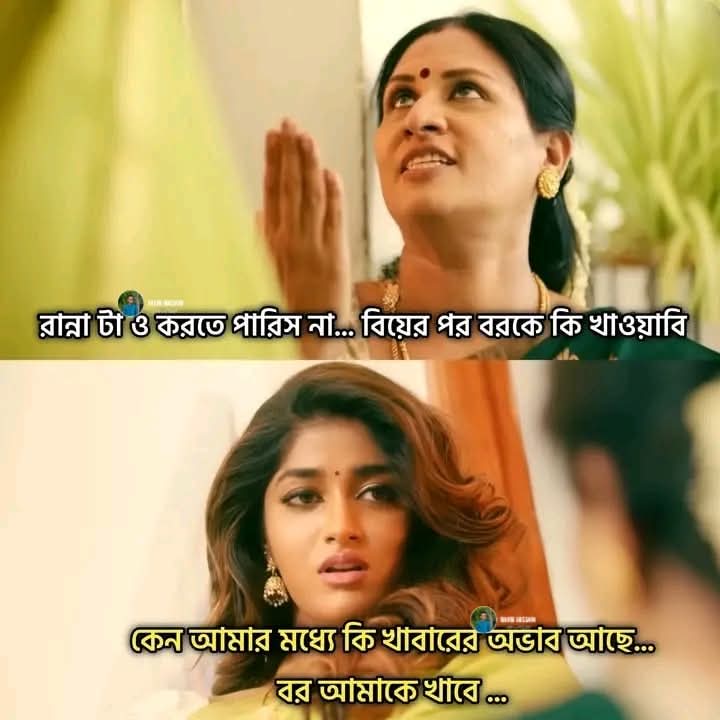
Text: রান্না টা ও করতে পারিস না... বিয়ের পর বরকে কি খাওয়াবি
কেন আমার মধ্যে কি খাবারের অভাব আছে...
বর আমাকে খাবে
Label: Hate
Hate category: Personal Offence
Targeted group: Society